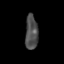
Tissue: skin
Cell type: Epithelial cells
Senescence score: 0.2371
Nuclear area (px): 429
Mean DAPI intensity: 78.012